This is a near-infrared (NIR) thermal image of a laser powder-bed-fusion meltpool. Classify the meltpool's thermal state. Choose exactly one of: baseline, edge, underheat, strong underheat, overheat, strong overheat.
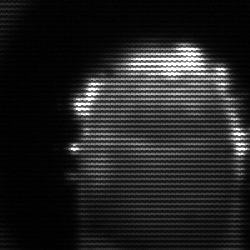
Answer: baseline